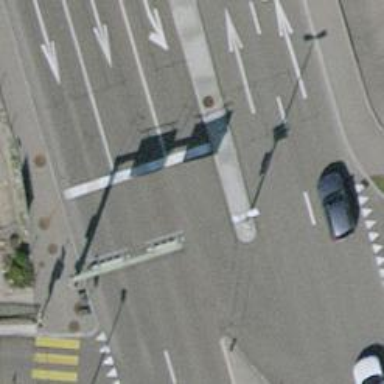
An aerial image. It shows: Road with traffic signals.